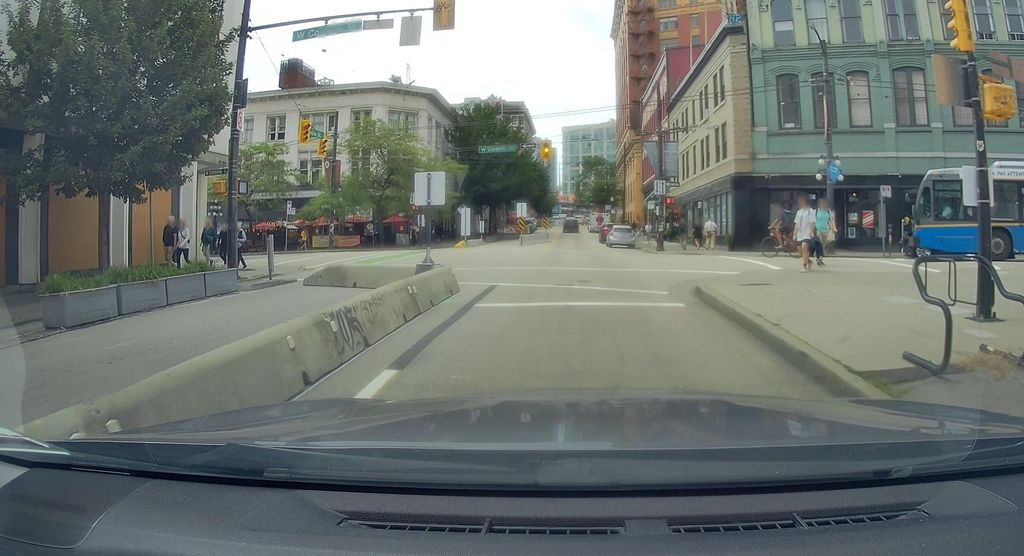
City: vancouver